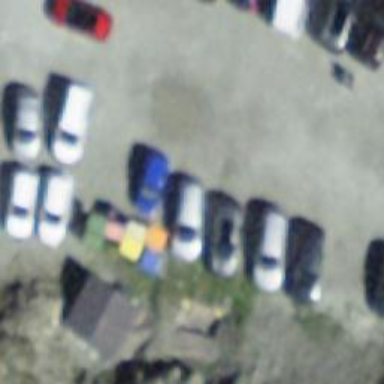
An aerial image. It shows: Parking area with surface.